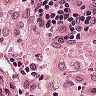
Metastatic tissue present: no